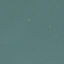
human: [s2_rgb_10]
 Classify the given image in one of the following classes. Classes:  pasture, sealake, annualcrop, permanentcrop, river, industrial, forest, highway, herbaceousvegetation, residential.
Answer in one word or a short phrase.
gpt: SeaLake